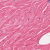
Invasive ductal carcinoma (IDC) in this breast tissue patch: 0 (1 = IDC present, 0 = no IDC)